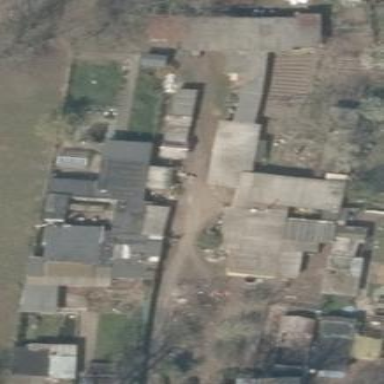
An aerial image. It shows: Farmyard area.